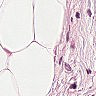
Metastatic tissue present: no